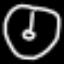
Label: clock